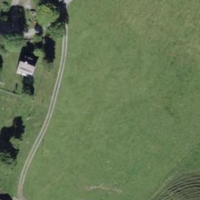
EUNIS habitat code: 24
Species observed at this site:
Vaccinium vitis-idaea
Sorbus aucuparia
Acer pseudoplatanus